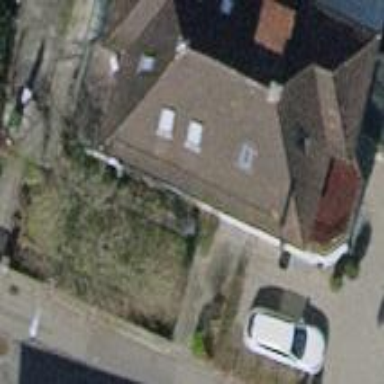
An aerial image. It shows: Semidetached house.